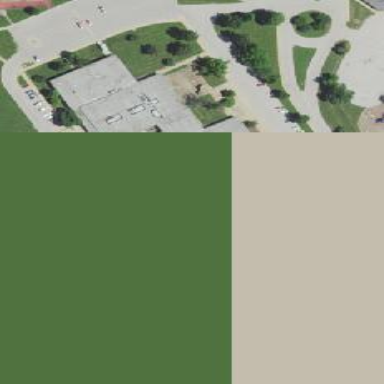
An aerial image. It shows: School.